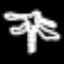
Label: palm tree